Field crop: maize
Growth stage: 2
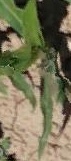
Species: maize